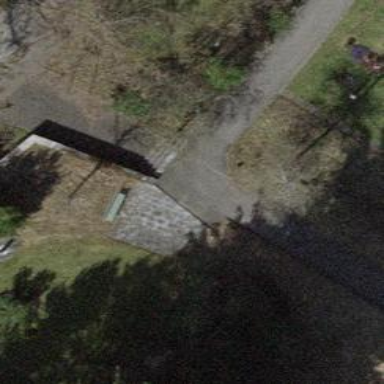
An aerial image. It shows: Road with steps.